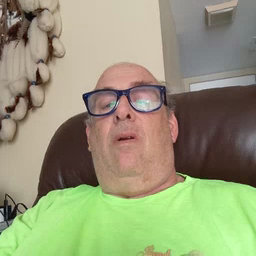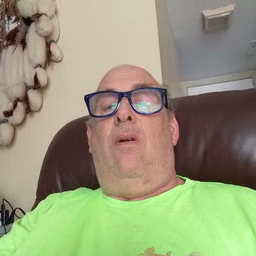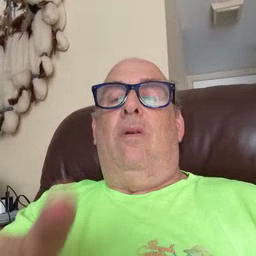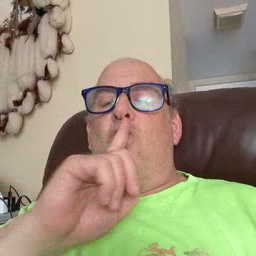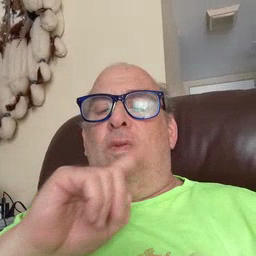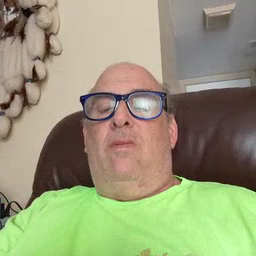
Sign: shhh